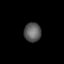
Tissue: lung
Cell type: Epithelial cells
Senescence score: 0.2138
Nuclear area (px): 321
Mean DAPI intensity: 92.623